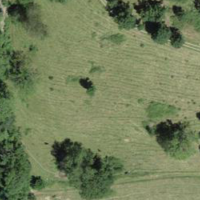
EUNIS habitat code: 45
Species observed at this site:
Lamium maculatum